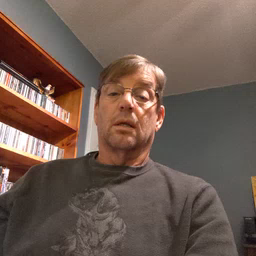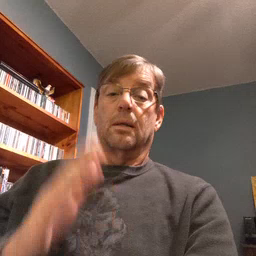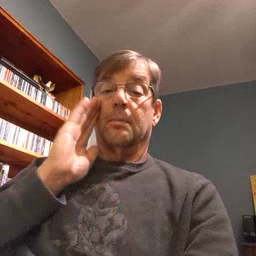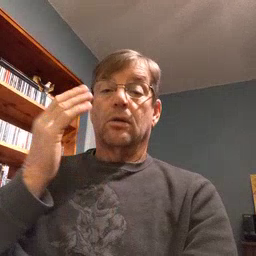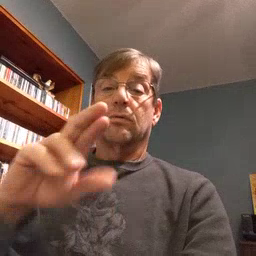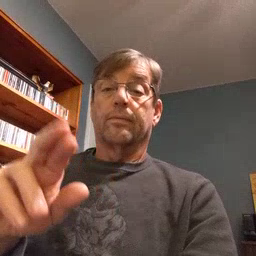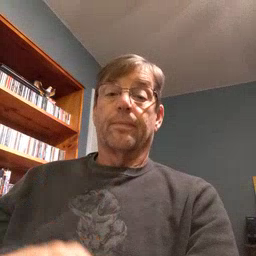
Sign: bedroom